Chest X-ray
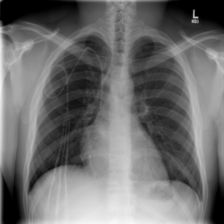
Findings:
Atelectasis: negative
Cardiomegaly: negative
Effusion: negative
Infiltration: negative
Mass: positive
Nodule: negative
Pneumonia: negative
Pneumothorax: negative
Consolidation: negative
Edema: negative
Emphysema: negative
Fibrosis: negative
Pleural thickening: negative
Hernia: negative